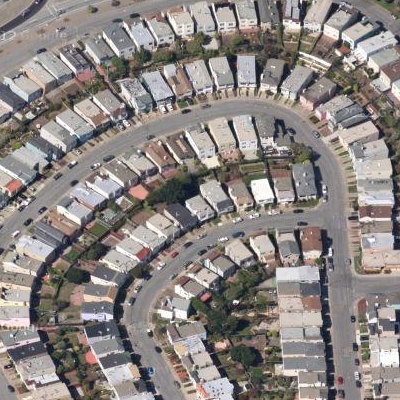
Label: Resident